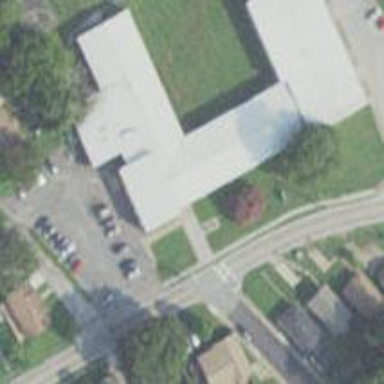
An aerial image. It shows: School building.